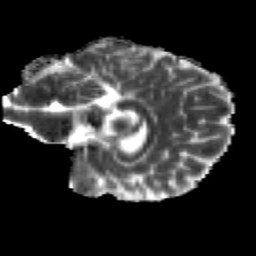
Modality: MD
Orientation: sagittal
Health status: healthy
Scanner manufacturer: siemens
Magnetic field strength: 3 T
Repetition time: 12 s
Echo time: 0.092 s